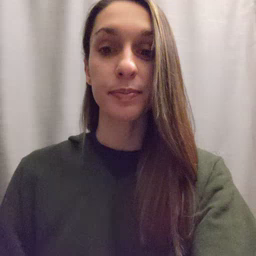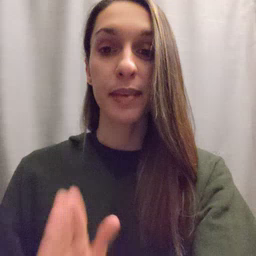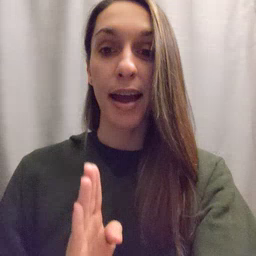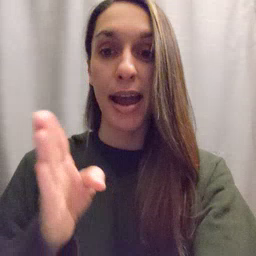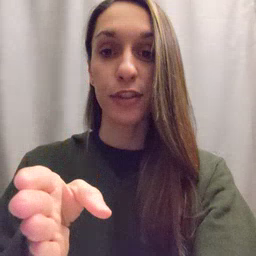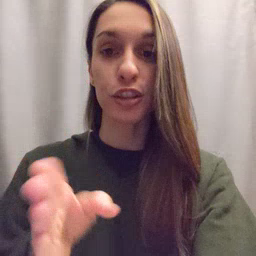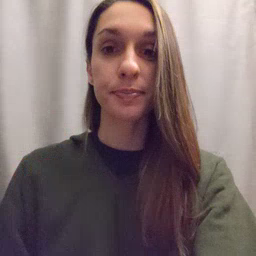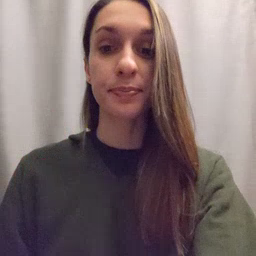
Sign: after